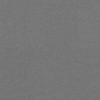
Label: dusty